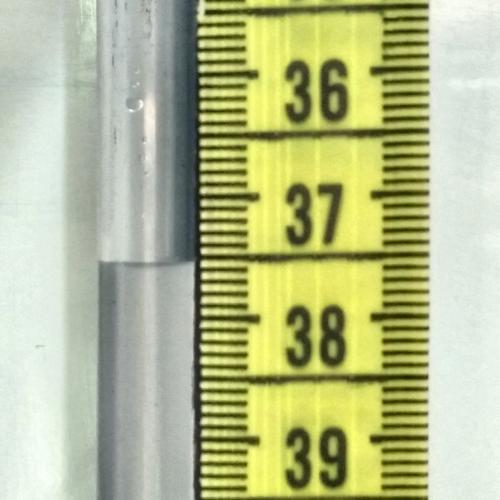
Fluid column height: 37.5 cm